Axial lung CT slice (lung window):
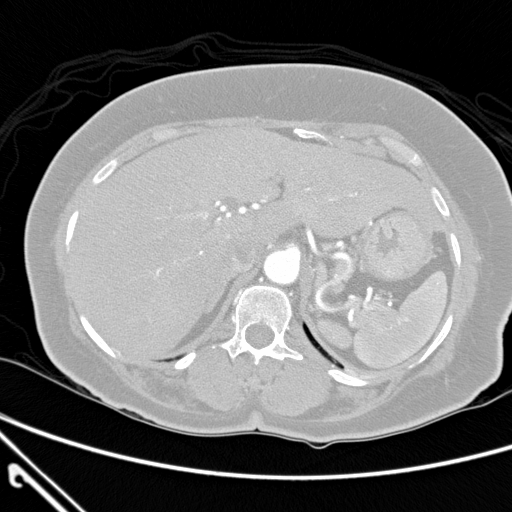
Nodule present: no